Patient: sex F, age 27
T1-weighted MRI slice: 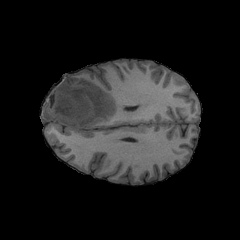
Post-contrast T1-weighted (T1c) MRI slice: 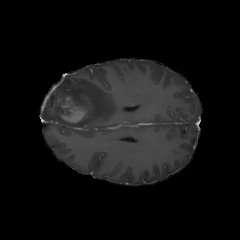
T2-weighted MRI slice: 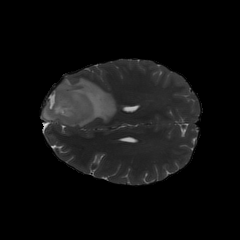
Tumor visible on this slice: yes
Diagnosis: Astrocytoma, IDH-mutant
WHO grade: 4